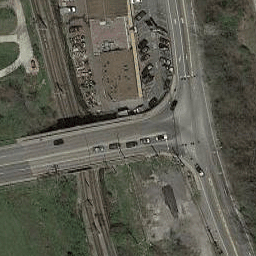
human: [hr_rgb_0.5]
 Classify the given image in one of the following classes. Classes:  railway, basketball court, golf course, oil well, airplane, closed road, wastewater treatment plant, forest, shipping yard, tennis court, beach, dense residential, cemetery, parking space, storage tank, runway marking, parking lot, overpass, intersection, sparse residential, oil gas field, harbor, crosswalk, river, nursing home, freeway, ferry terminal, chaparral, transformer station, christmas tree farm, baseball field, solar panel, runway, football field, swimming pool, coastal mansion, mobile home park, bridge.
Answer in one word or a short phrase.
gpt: intersection